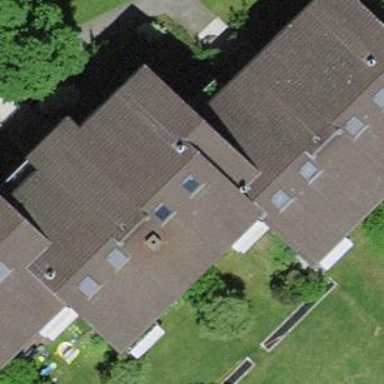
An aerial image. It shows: Residential building with gabled roof.